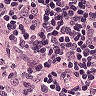
Metastatic tissue present: no